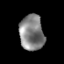
Tissue: prostate
Cell type: T cells
Senescence score: 0.2259
Nuclear area (px): 840
Mean DAPI intensity: 131.945